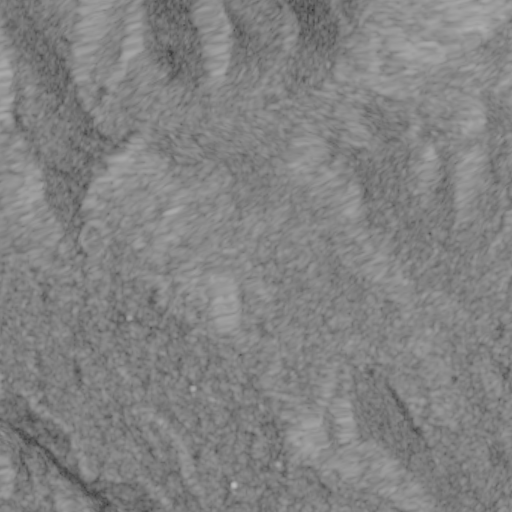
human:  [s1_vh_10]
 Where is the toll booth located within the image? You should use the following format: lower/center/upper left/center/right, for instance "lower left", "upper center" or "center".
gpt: The toll booth is located in the lower right of the image.
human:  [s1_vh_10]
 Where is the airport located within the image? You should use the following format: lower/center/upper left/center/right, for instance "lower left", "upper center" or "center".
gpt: There is no airport in the image.

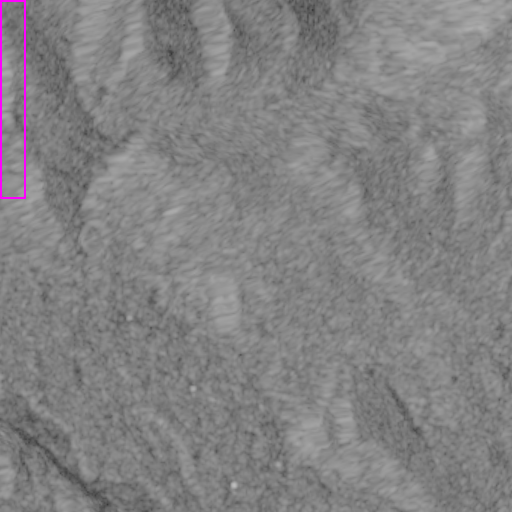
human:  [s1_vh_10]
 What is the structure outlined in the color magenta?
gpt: The structure outlined in magenta is a parking lot.
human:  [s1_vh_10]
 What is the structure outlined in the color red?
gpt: There is no red outline.